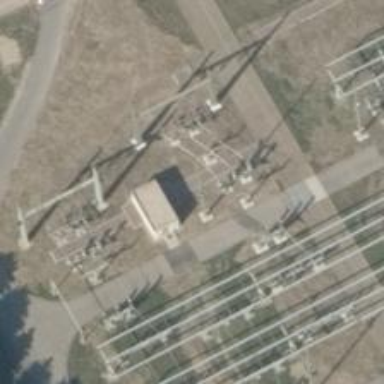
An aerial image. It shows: Power line with 3 cables. It is situated in bay.